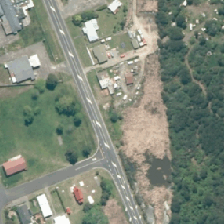
Land cover: urban_build_up